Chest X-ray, PA view. Patient: 58 years old, sex M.
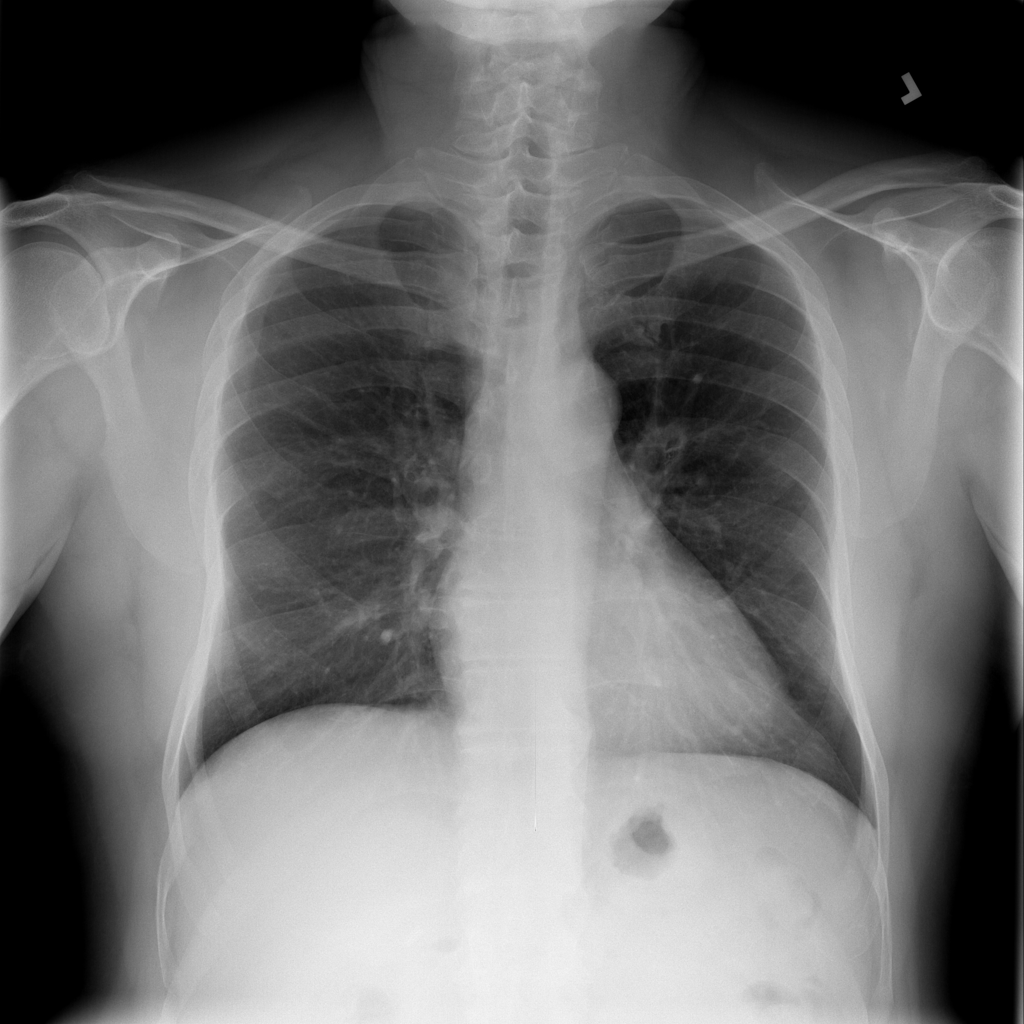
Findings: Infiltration